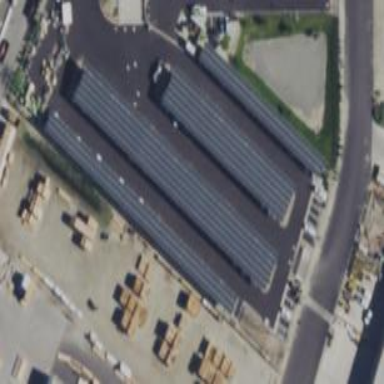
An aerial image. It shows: Solar photovoltaic panel generator on roof.